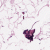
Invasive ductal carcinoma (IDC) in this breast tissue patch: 0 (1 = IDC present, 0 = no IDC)